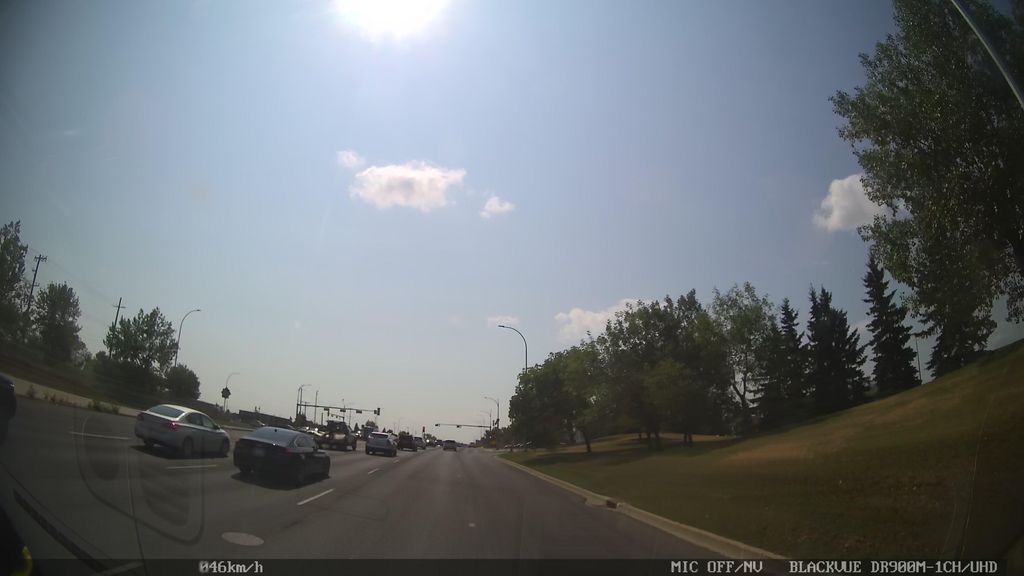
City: edmonton